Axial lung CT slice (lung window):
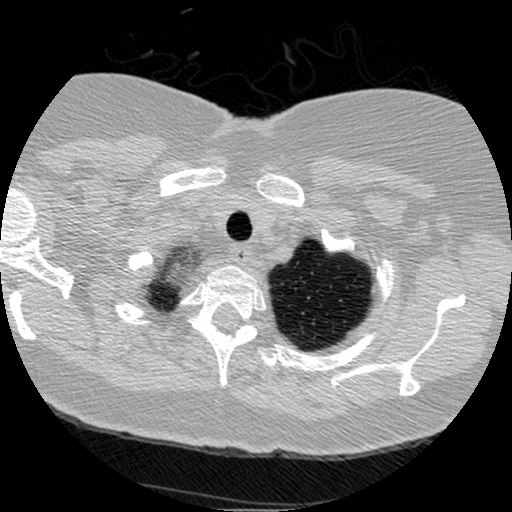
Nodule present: no